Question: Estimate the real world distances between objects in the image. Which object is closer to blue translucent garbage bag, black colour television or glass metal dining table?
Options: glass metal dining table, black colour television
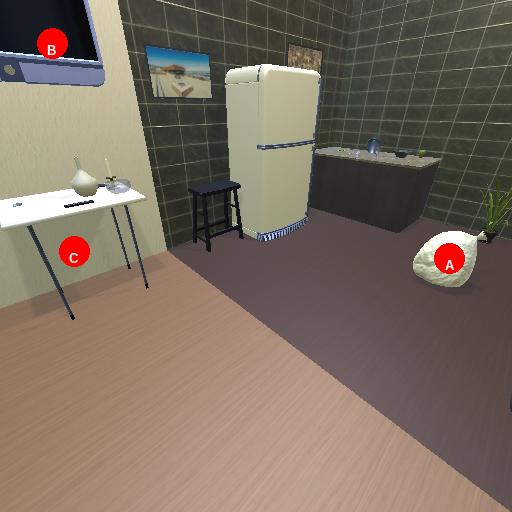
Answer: glass metal dining table